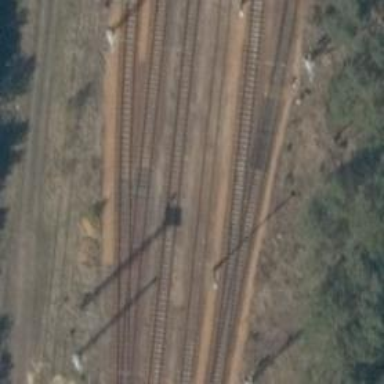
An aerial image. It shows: Rail spur service.